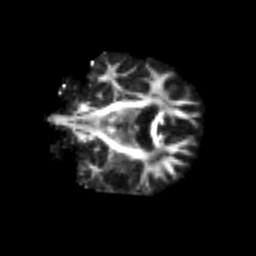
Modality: FA
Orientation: coronal
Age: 61
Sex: male
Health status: ill
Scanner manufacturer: siemens
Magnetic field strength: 3 T
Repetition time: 8.7 s
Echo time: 0.11 s